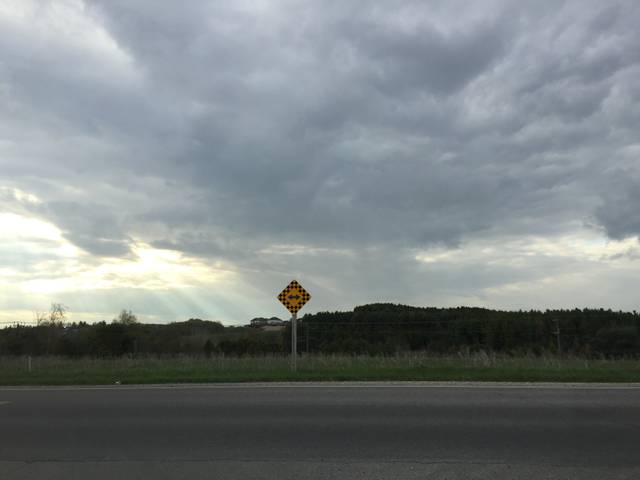
Region: Canada
Coordinates: 43.568, -80.202